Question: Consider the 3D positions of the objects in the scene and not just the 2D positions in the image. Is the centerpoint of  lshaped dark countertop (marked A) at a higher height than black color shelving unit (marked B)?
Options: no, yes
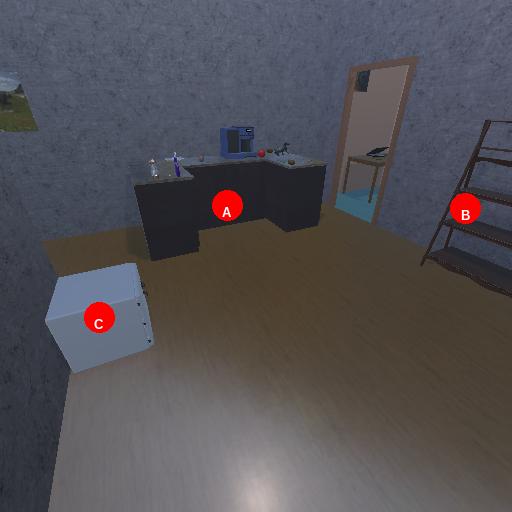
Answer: no